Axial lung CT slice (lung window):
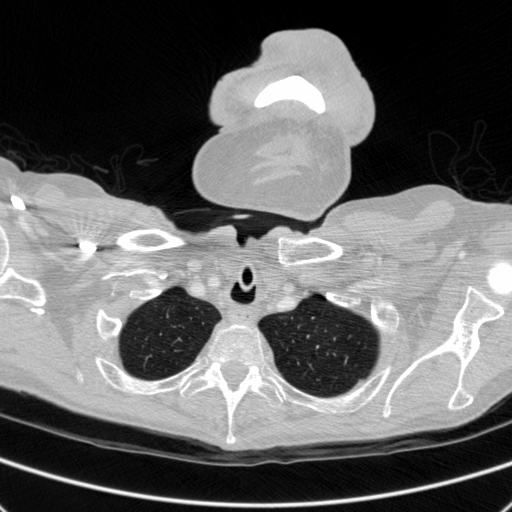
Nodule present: no